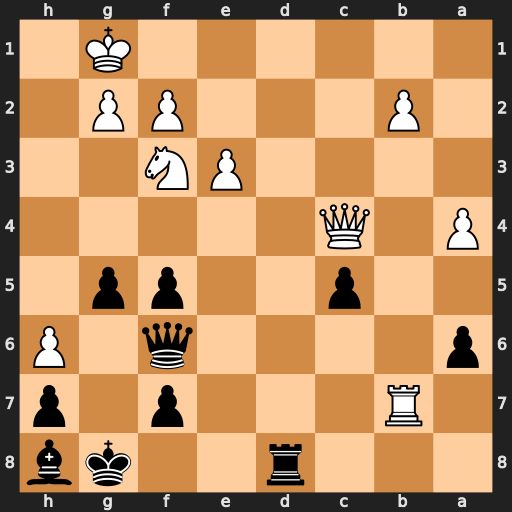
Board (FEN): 3r2kb/1R3p1p/p4q1P/2p2pp1/P1Q5/4PN2/1P3PP1/6K1
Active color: b
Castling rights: -
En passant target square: -
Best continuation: Rd1+ Kh2 Qxh6+